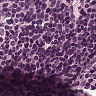
Metastatic tissue present: no